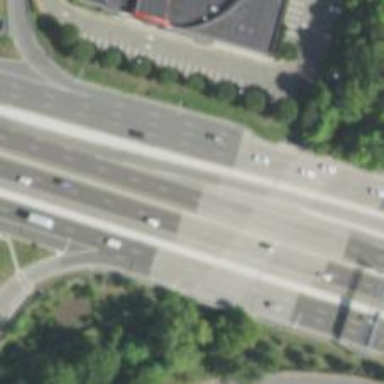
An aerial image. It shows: Trunk_link highway on bridge.